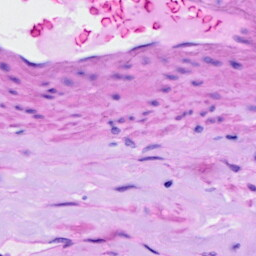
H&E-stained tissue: Ovarian